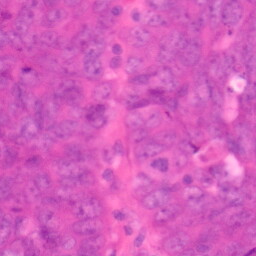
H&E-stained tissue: Colon